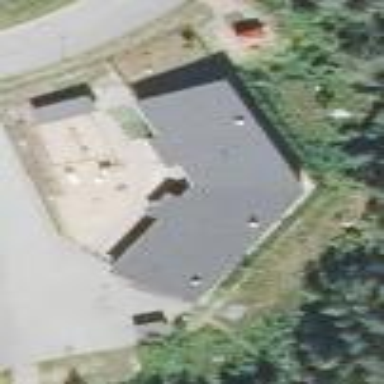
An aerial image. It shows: Kindergarten.